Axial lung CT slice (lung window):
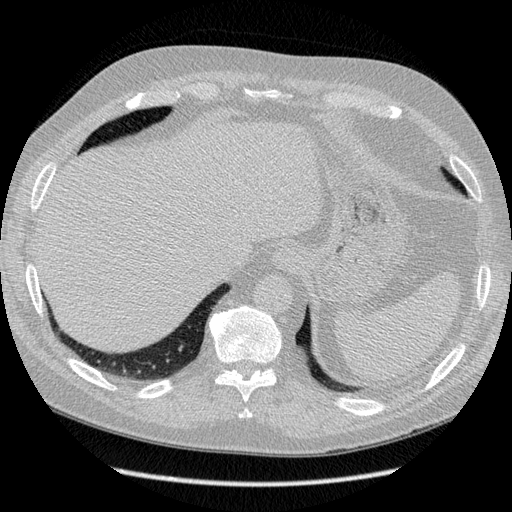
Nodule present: no